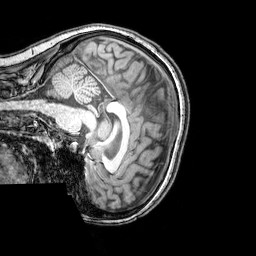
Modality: T1w
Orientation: sagittal
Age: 22
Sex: female
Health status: healthy
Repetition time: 0.081 s
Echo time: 0.037 s